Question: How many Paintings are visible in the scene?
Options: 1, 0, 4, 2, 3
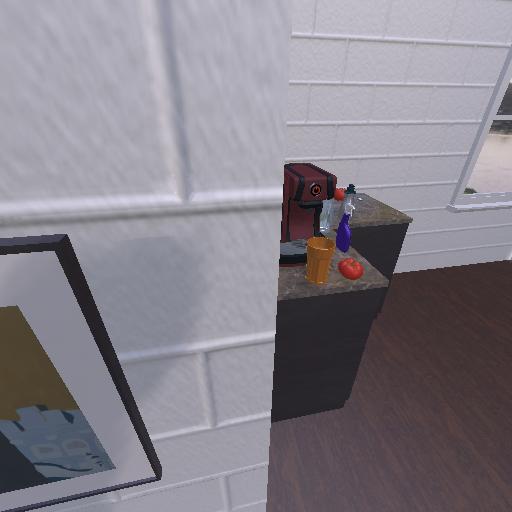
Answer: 1